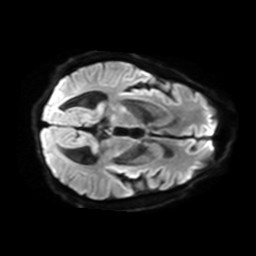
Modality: TRACE
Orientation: axial
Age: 59
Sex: male
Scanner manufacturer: philips
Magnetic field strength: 3 T
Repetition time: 3.084 s
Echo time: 0.076 s